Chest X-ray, AP view. Patient: 28 years old, sex F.
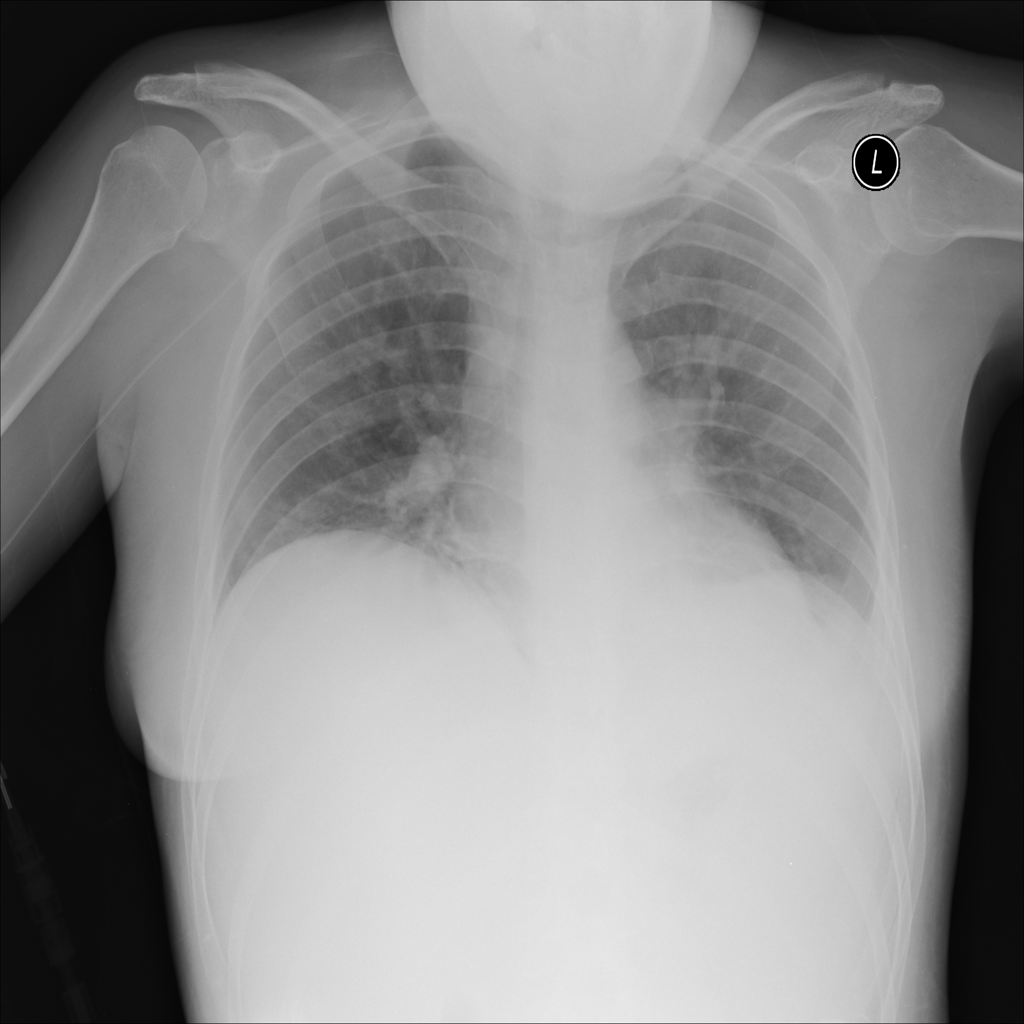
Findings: Effusion